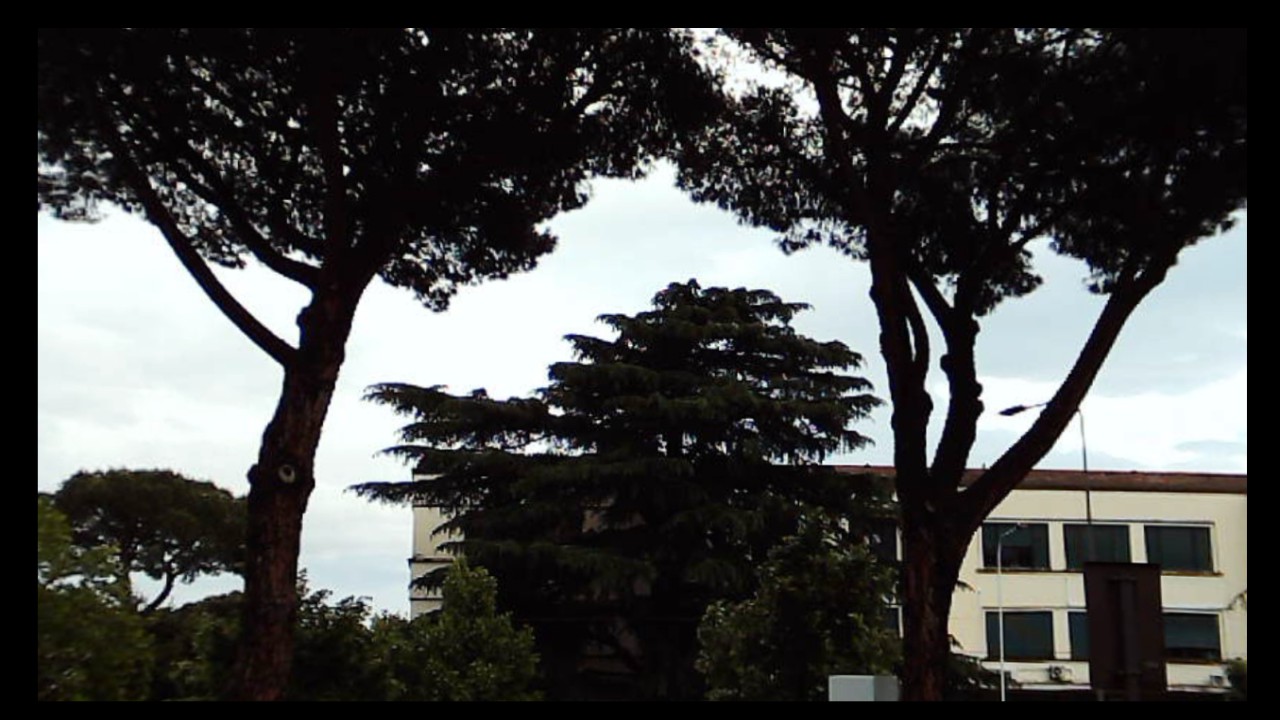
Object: DarwinFPV cineape20